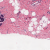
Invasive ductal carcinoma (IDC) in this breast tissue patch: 0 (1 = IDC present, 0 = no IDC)